Interaction volume radius: 5 \u00c5
Interaction volume height: 10 \u00c5
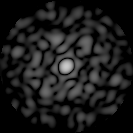
Disorder parameter: 0.8583